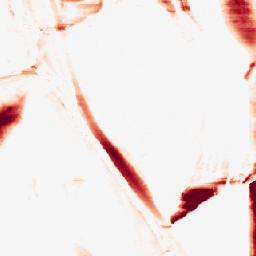
Category: morphological
Decomposition family: morphological_ellipse
Decomposition parameters: operation: opening
width: 5
height: 50
Upsampling method: nearest
Upsampling parameters: scale: 4
Upsampling scale: 4